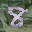
Label: 8